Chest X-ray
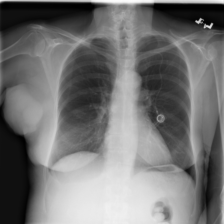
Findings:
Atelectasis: negative
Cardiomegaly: negative
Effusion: positive
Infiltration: negative
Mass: positive
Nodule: negative
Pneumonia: negative
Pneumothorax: negative
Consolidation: negative
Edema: negative
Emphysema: negative
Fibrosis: negative
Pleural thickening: positive
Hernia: negative